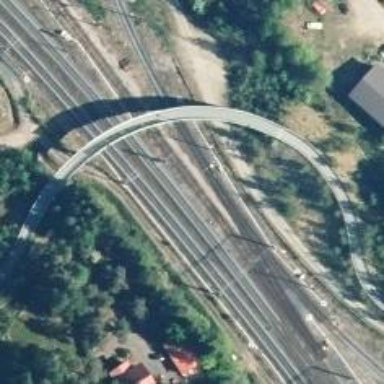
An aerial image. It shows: Railway track with contact line for electrification.